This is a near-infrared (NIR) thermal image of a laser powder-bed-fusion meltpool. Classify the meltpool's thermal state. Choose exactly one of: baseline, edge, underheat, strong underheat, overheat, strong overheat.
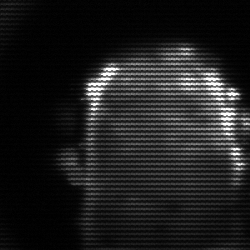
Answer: baseline